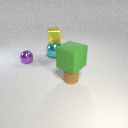
small purple metal sphere in front of large cyan metal sphere